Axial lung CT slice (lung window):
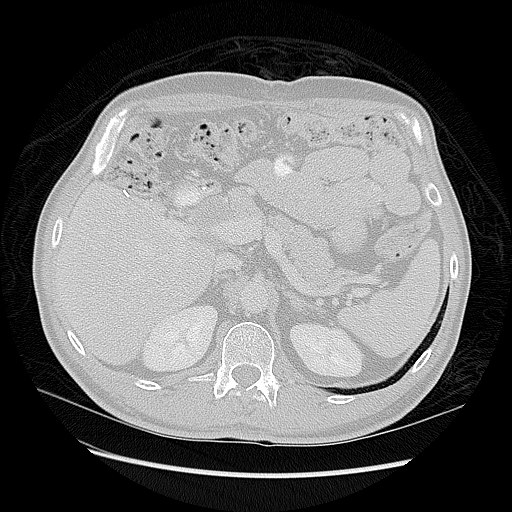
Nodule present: no